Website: apple-inc
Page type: review-order
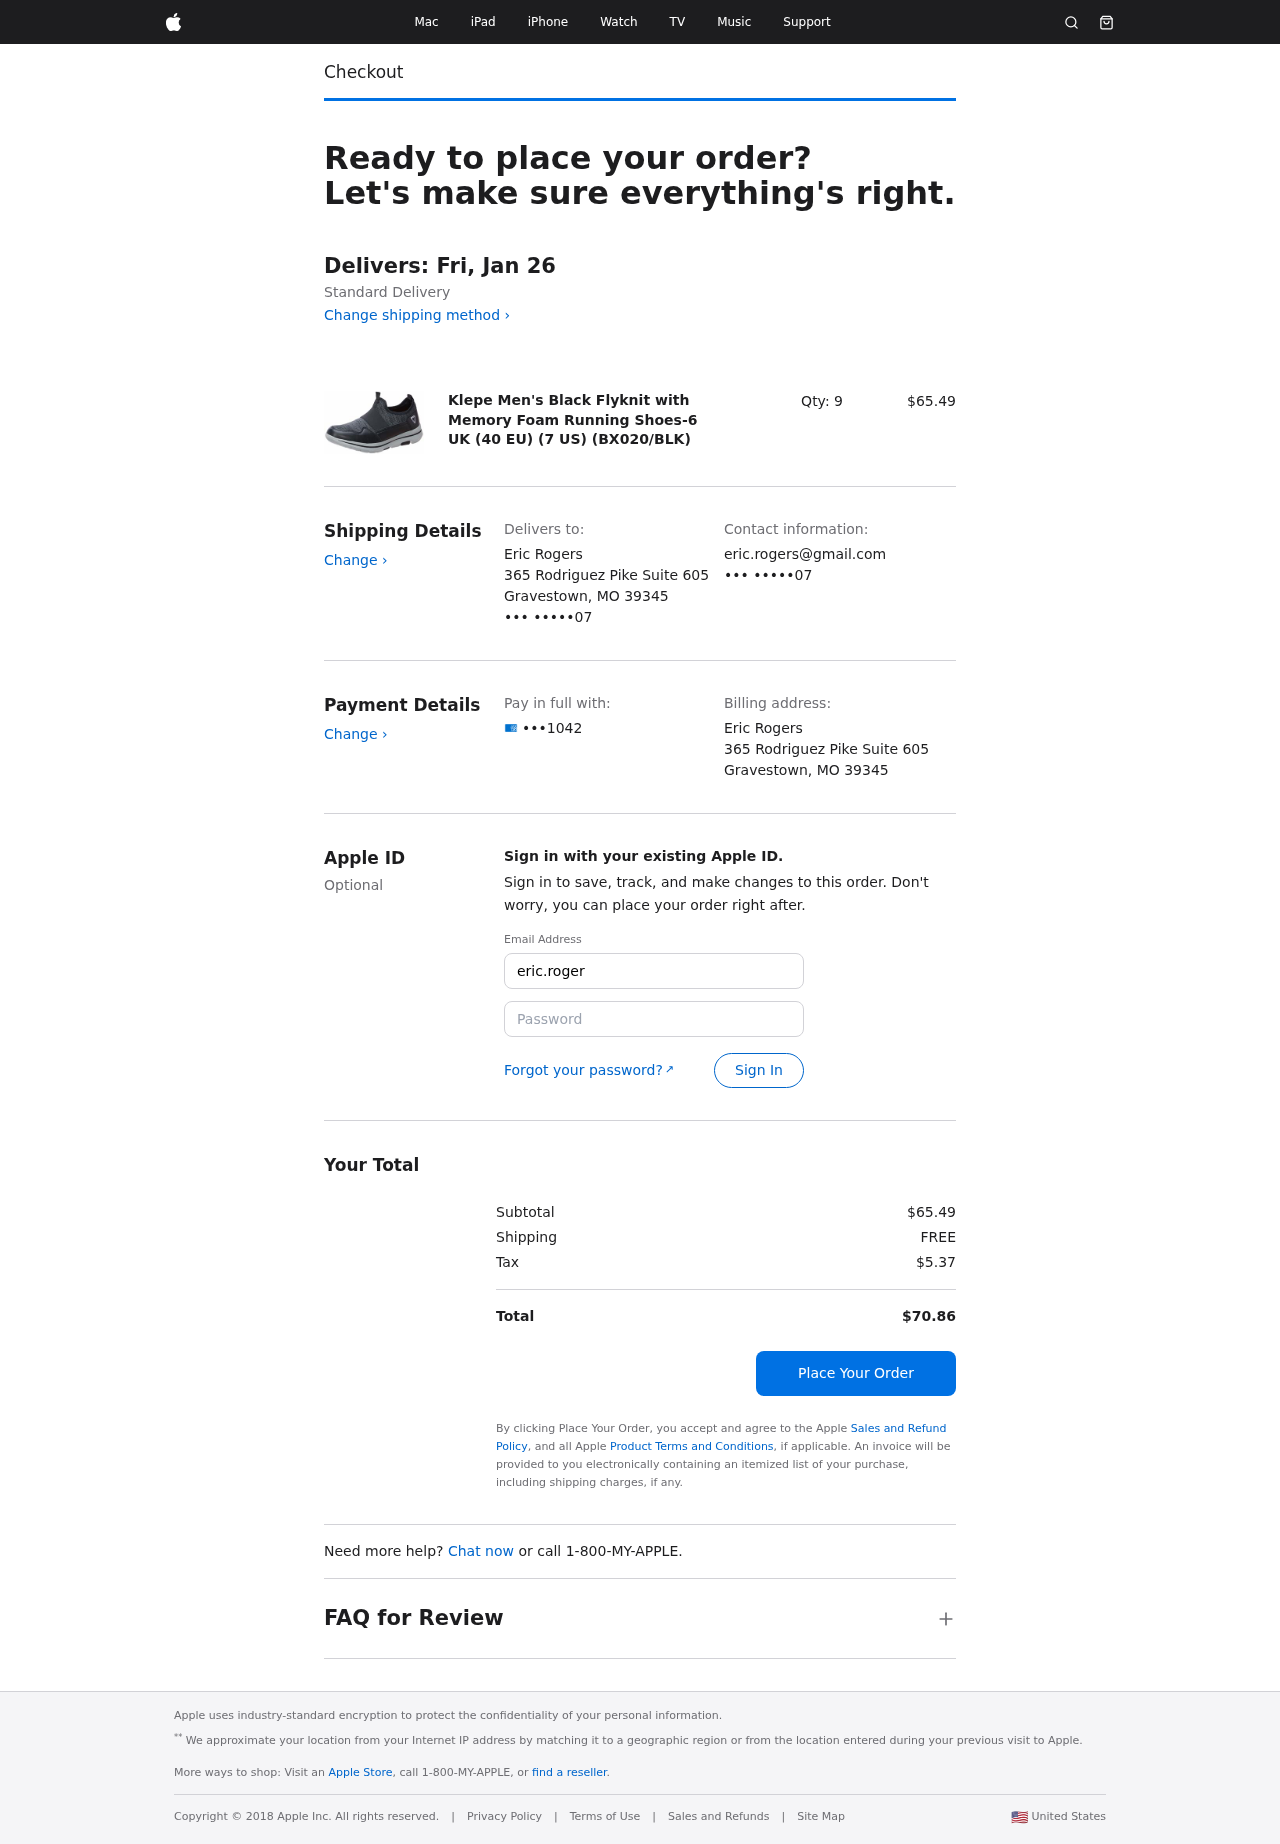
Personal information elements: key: PII_CARD_LAST4
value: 1042
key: PII_CITY_STATE_ZIP
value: Gravestown, MO 39345
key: PII_EMAIL3
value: eric.rogers@gmail.com
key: PII_FULLNAME
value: Eric Rogers
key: PII_PHONE_SUFFIX
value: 07
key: PII_STREET
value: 365 Rodriguez Pike Suite 605
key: PII_EMAIL2
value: eric.rogers@gmail.com
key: PII_PHONE_SUFFIX2
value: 07
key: PII_FULLNAME2
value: Eric Rogers
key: PII_CITY
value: Gravestown
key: PII_STATE_ABBR
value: MO
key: PII_POSTCODE
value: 39345
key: PII_POSTCODE_FULL
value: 39345
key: PII_CITY_STATE
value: Gravestown, MO
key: PII_POSTCODE_NUMERIC
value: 39345
Product elements: key: PRODUCT1_NAME
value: Klepe Men's Black Flyknit with Memory Foam Running Shoes-6 UK (40 EU) (7 US) (BX020/BLK)
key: PRODUCT1_PRICE
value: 65.49
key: PRODUCT1_QUANTITY
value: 9
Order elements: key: ORDER_DELIVERY_DATE
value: Delivers: Fri, Jan 26
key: ORDER_SUBTOTAL
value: $65.49
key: ORDER_SHIPPING_COST
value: FREE
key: ORDER_TAX
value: $5.37
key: ORDER_TOTAL
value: $70.86